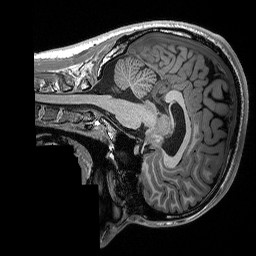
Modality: T1w
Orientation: sagittal
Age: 20
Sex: male
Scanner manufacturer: siemens
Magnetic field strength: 3 T
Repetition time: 2.3 s
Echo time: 0.00298 s